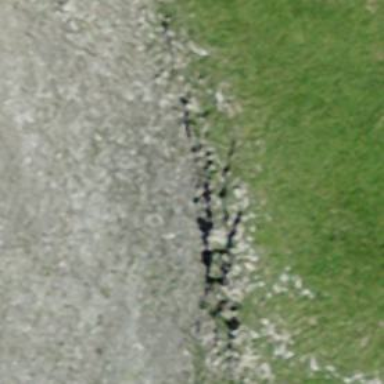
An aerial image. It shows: Cliff in nature.